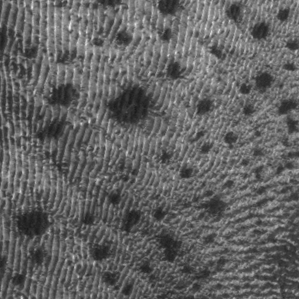
Label: frost